Question: I have an app where users can rate films they have watched, and I want to be able to put these in a 'tableView'. The rating is stored in Firestore, and I want to put both the and value into a 'Struct' so I can access it for the 'tableView'.
However any site/tutorial/stack question I have seen only gets the Maps value, but not the key (in this case, the title name). I can access the value, but only by using the field key, but that is what I am trying to get (see attempt 1)

Struct:
'''
struct Rating: Codable {
var ratedTitle: String
var ratedRating: Int
}
'''
Variable:
'''
var ratedList = [Rating]()
'''
Load data function (attempt 1):
'''
let dbRef = db.collection("Users").document(userID)
dbRef.getDocument { document, error in
if let error = error {
print("There was an error \(error.localizedDescription)")
} else {
if let docData = document!.data() {
let titleRating = docData["Title Ratings"] as? [String: Int]
let midnightMass = titleRating!["Midnight Mass"]
print("Rating given to Midnight Mass: \(midnightMass!) stars")
}
}
}
//Prints: Rating given to Midnight Mass: 2 stars
'''
Also tried (but I don't know how to get this array onto a tableView and have the first index as the Title label, and the second index a Rating label for each movie in the array) attempt 2:
'''
if let docData = document!.data() {
let titleRating = docData["Title Ratings"] as? [String: Int]
self.userRatedList = titleRating!
print("userRatedList: \(self.userRatedList)")
}
//Prints: userRatedList: ["Midnight Mass": 2, "Bly Manor": 5]
'''
Attempt 3:
'''
if let docData = document!.data() {
let titleRating = docData["Title Ratings"] as? [String: Int]
self.ratedList = [Rating(ratedTitle: <#T##String#>, ratedRating: <#T##Int#>)]
//Don't know what I would put as the ratedTitle String or ratedRating Int.
self.ratedList = [Rating(ratedTitle: titleRating!.keys, ratedRating: titleRating!.values)]
//Cannot convert value of type 'Dictionary<String, Int>.Keys' to expected argument type 'String'
//Cannot convert value of type 'Dictionary<String, Int>.Values' to expected argument type 'Int'
}
'''
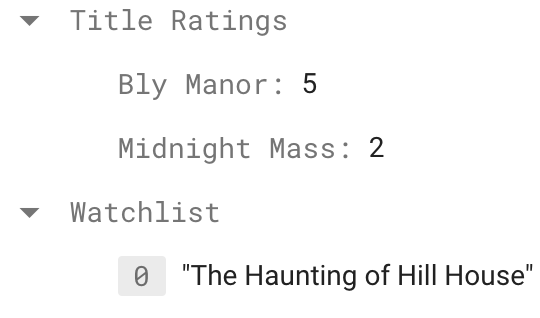
Answer: Firstly, I am not sure why you need the struct to conform to Codable?
Now, based off what I see, "Title Ratings" is a dictionary with a String key and an Int value. You are overcomplicating this. If you want to access the key and value of each element individually, use a for-in loop.
'''
//Declare your global variable
var ratedList = [Rating]()
//If you are using an if let, there is not need to force unwrap
if let docData = document.data() {
if let userRatingList = docData["Title Ratings"] as? [String: Int] {
for (key, value) in userRatingList {
let rating = Rating(ratedTitle: key, ratedRating: value)
ratedList.append(rating)
}
//reload your tableView on the main thread
DispatchQueue.main.async {
tableView.reloadData()
}
}
}
'''